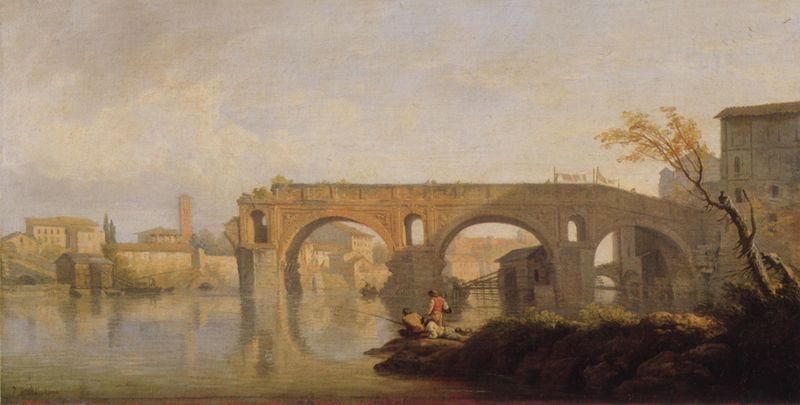
Titel: Ponte Rotto in Rom
Künstler: Claude Joseph Vernet
Standort: Paris
Institution: Musée du Louvre
Schlagwörter: baum, blau, blätter, felsen, gemälde, gruppe, himmel, laub, mann, meer, schatten, wasser, weiß, wolken, bäume, fluss, gelb, grün, kirchturm, landschaft, menschen, ocker, see, stadt, teich, ufer, wäsche, äste, braun, fenster, frankreich, grau, licht, männer, orange, pfeiler, schwarz, dach, gebäude, gras, haus, rot, wiese, wolke, beige, leute, malerei, meschen, architektur, mensch, stehen, stein, steine, bild, signatur, öl, ast, horizont, häuser, hügel, natur, pappeln, spiegelung, brücke, büsche, gewässer, hütte, kirche, sträucher, drei, personen, pflanzen, boot, boote, schuppen, turm, liegen, ansicht, bogen, fassade, italien, ort, wäscheleine, fischer, jungen, leine, dorf, dächer, mauer, vegetation, herbst, joche, böschung, romantik, vernet, drei männer, weste, tor, bögen, ruine, antike, palast, rhone, angel, rom, fisch, kaputt, mauern, geäst, rundbögen, zerstört, aquädukt, viadukt, graß, baumstumpf, reuse, corot, angler, aquadukt, pont, toskana, angeln, brückenbogen, fischen, bauwerk, rpt, abgerissen, kriche, brückenpfeiler, brückenbögen, avignon, lorrain, landschat, abgebrochen, wiolken, bräie, 3, amlerei, aquaduct, nmatur, tieber, steinebrücke, angeön